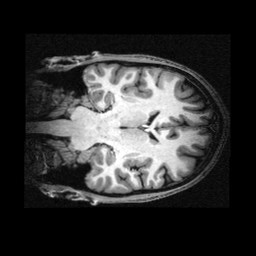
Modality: T1w
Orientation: coronal
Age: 24
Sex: male